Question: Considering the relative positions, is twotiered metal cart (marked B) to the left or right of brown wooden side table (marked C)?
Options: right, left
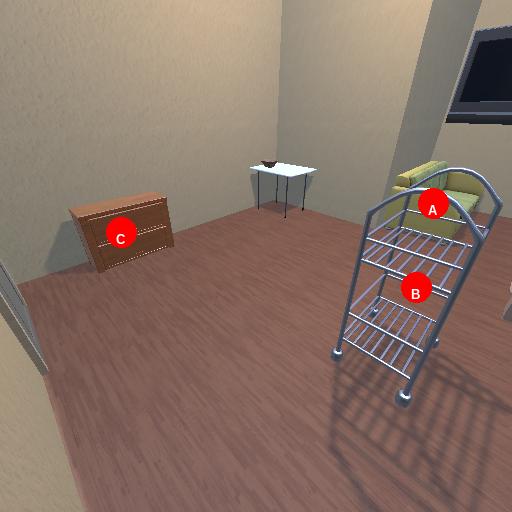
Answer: right